Question: I'm making a webapp where you can place elements on a grid, move them around and rotate them.
I've run into a problem regarding the rotation of the elements, if the width is an odd number and the height is even and vice versa.
When rotating around the centre of the element, the new coordinates for the element will end off being in halves.

The rotation happens when im adding a class to the element using jQuery, and the actual rotation is made by CSS.
I need to get the element to line up with the grid after a "faulty" rotation. How can i achieve this?
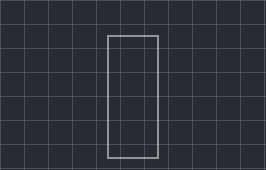
Answer: As you are using CSS to rotate your element, you could also use the tranform origin property to make the rectangle rotate around one of the grid nodes and stay aligned. For your example with a 5*2 rectangle the transform origin should be :
'''
transform-origin: 40% 50%;
'''
<URL>
'''
*{box-sizing:border-box;margin:0;padding:0;}
.b{
float:left;
width:9.5vw;
height:9.5vw;
background:#262C33;
border:1px solid grey;
}
.r{
position:absolute;
left:19vw; top: 28.5vw;
width:47.5vw; height:19vw;
border:2px solid #fff;
}
.r:hover{
transform-origin: 40% 50%;
transform:rotate(90deg);
}
'''
'''
<div class="b"></div>
<div class="b"></div>
<div class="b"></div>
<div class="b"></div>
<div class="b"></div>
<div class="b"></div>
<div class="b"></div>
<div class="b"></div>
<div class="b"></div>
<div class="b"></div>
<div class="b"></div>
<div class="b"></div>
<div class="b"></div>
<div class="b"></div>
<div class="b"></div>
<div class="b"></div>
<div class="b"></div>
<div class="b"></div>
<div class="b"></div>
<div class="b"></div>
<div class="b"></div>
<div class="b"></div>
<div class="b"></div>
<div class="b"></div>
<div class="b"></div>
<div class="b"></div>
<div class="b"></div>
<div class="b"></div>
<div class="b"></div>
<div class="b"></div>
<div class="b"></div>
<div class="b"></div>
<div class="b"></div>
<div class="b"></div>
<div class="b"></div>
<div class="b"></div>
<div class="b"></div>
<div class="b"></div>
<div class="b"></div>
<div class="b"></div>
<div class="b"></div>
<div class="b"></div>
<div class="b"></div>
<div class="b"></div>
<div class="b"></div>
<div class="b"></div>
<div class="b"></div>
<div class="b"></div>
<div class="b"></div>
<div class="b"></div>
<div class="b"></div>
<div class="b"></div>
<div class="b"></div>
<div class="b"></div>
<div class="b"></div>
<div class="b"></div>
<div class="b"></div>
<div class="b"></div>
<div class="b"></div>
<div class="b"></div>
<div class="b"></div>
<div class="b"></div>
<div class="b"></div>
<div class="b"></div>
<div class="b"></div>
<div class="b"></div>
<div class="b"></div>
<div class="b"></div>
<div class="b"></div>
<div class="b"></div>
<div class="b"></div>
<div class="b"></div>
<div class="b"></div>
<div class="b"></div>
<div class="b"></div>
<div class="b"></div>
<div class="b"></div>
<div class="b"></div>
<div class="b"></div>
<div class="b"></div>
<div class="b"></div>
<div class="b"></div>
<div class="b"></div>
<div class="b"></div>
<div class="b"></div>
<div class="b"></div>
<div class="b"></div>
<div class="b"></div>
<div class="b"></div>
<div class="b"></div>
<div class="b"></div>
<div class="b"></div>
<div class="b"></div>
<div class="b"></div>
<div class="b"></div>
<div class="b"></div>
<div class="b"></div>
<div class="b"></div>
<div class="b"></div>
<div class="b"></div>
<div class="b"></div>
<div class="b"></div>
<div class="b"></div>
<div class="b"></div>
<div class="b"></div>
<div class="b"></div>
<div class="b"></div>
<div class="b"></div>
<div class="b"></div>
<div class="b"></div>
<div class="b"></div>
<div class="b"></div>
<div class="b"></div>
<div class="b"></div>
<div class="b"></div>
<div class="b"></div>
<div class="b"></div>
<div class="b"></div>
<div class="b"></div>
<div class="b"></div>
<div class="b"></div>
<div class="b"></div>
<div class="b"></div>
<div class="b"></div>
<div class="b"></div>
<div class="b"></div>
<div class="b"></div>
<div class="b"></div>
<div class="b"></div>
<div class="b"></div>
<div class="b"></div>
<div class="b"></div>
<div class="b"></div>
<div class="b"></div>
<div class="b"></div>
<div class="b"></div>
<div class="b"></div>
<div class="b"></div>
<div class="b"></div>
<div class="b"></div>
<div class="b"></div>
<div class="b"></div>
<div class="b"></div>
<div class="b"></div>
<div class="b"></div>
<div class="b"></div>
<div class="b"></div>
<div class="b"></div>
<div class="b"></div>
<div class="b"></div>
<div class="b"></div>
<div class="b"></div>
<div class="b"></div>
<div class="b"></div>
<div class="b"></div>
<div class="b"></div>
<div class="b"></div>
<div class="b"></div>
<div class="b"></div>
<div class="b"></div>
<div class="b"></div>
<div class="b"></div>
<div class="b"></div>
<div class="b"></div>
<div class="b"></div>
<div class="b"></div>
<div class="b"></div>
<div class="b"></div>
<div class="b"></div>
<div class="b"></div>
<div class="b"></div>
<div class="b"></div>
<div class="b"></div>
<div class="r"></div>
'''